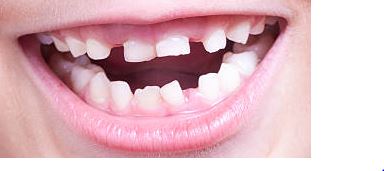
Condition: hypodontia